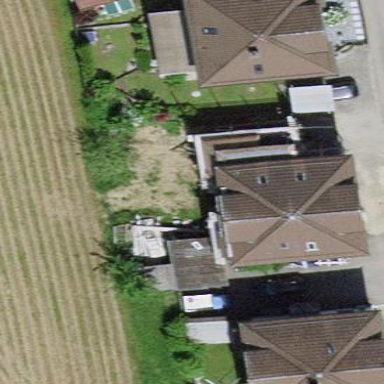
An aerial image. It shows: Building with hipped roof.